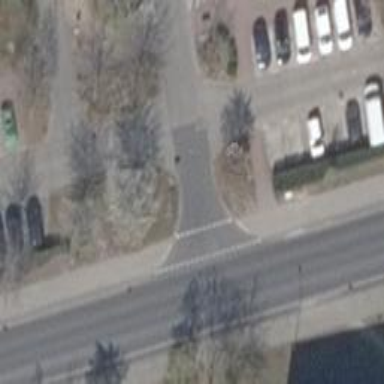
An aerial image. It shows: Road with "give way" sign.